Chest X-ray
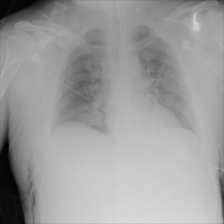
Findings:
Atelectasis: positive
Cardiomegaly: negative
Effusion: negative
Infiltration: positive
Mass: negative
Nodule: negative
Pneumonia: negative
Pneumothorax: negative
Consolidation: negative
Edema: negative
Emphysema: positive
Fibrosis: negative
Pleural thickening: negative
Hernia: negative